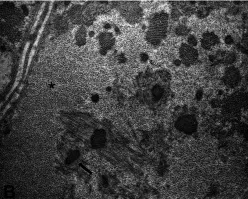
Ultrastructural analyses of the muscle sample by electron microscopy. (B,C) Large glycogen collections localized at the subsarcolemmal level and at intracytoplasmic sites, several nemaline rods of variable size and shape (arrows), myofibrillar disorganization. Scale bars : 0.8 mum,. (A,B,F) Asterisks indicate large glycogen collections.
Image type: pathology (giemsa)